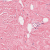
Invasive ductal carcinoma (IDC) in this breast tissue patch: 0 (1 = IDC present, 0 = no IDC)